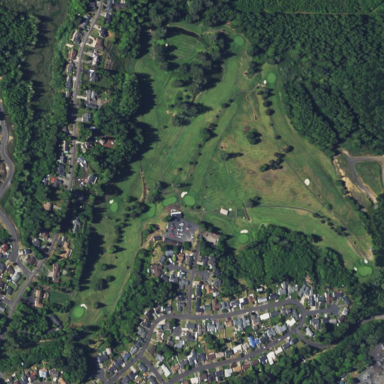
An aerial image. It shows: Golf course surrounded by greenery.